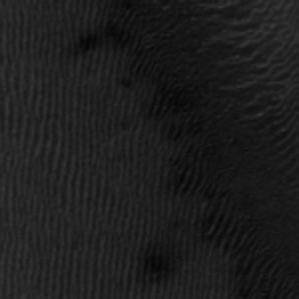
Label: frost